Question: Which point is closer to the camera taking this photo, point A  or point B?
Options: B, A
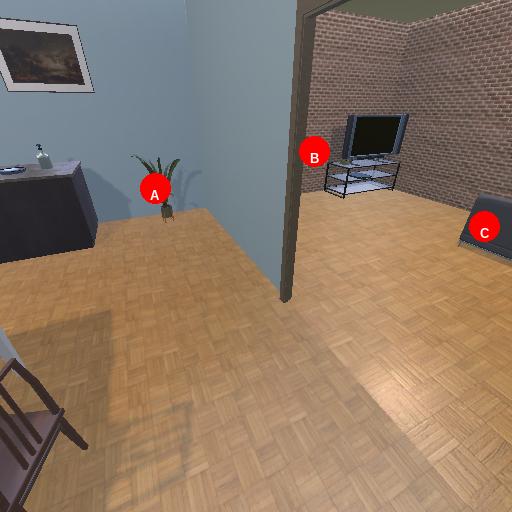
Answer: B